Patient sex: M
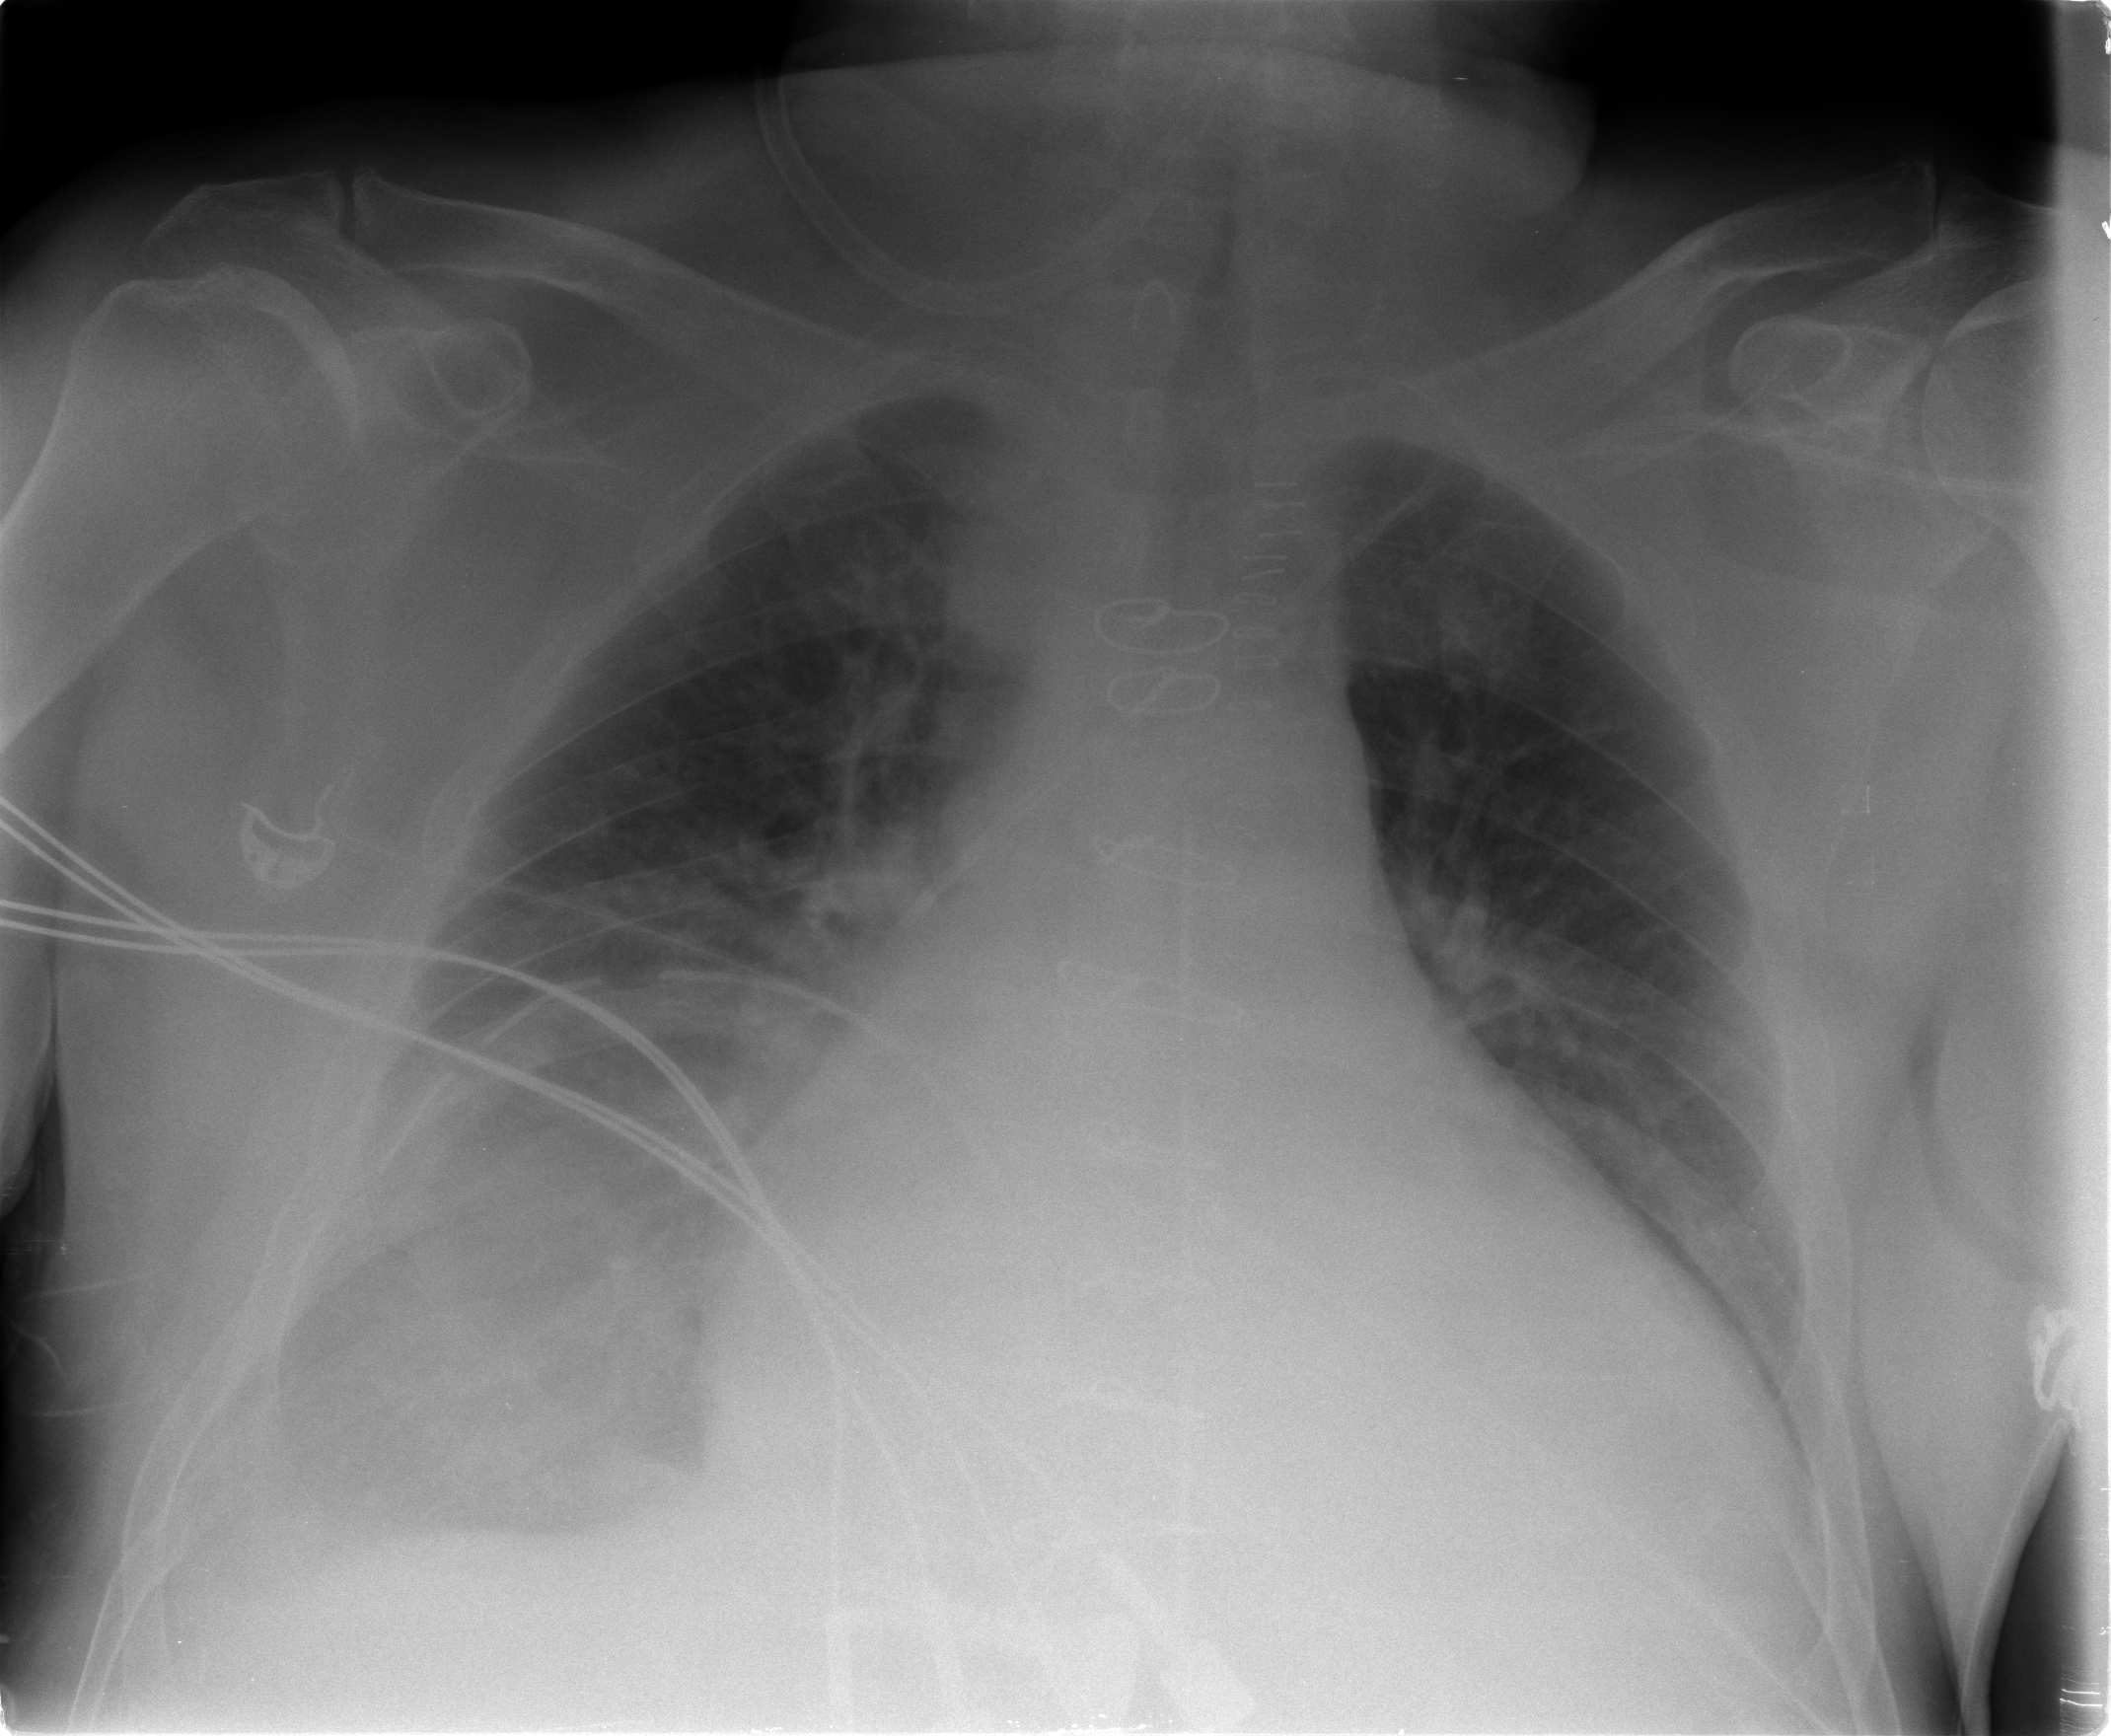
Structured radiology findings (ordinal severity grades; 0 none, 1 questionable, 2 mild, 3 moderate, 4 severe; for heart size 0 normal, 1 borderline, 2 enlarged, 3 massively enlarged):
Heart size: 3
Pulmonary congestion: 2
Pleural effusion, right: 2
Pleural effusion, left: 2
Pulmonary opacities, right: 2
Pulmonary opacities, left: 0
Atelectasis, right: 2
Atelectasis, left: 2